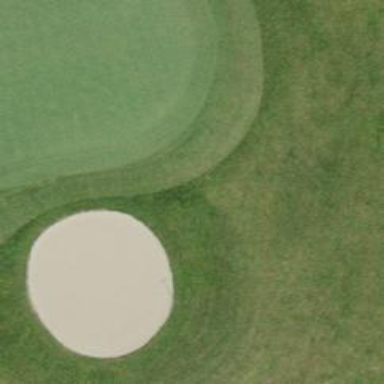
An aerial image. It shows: Sandy area is golf bunker.